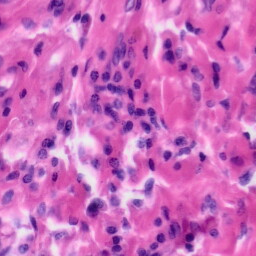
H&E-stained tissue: Tonsil